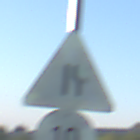
Verkehrszeichen: EinseitigVerengteFahrbahnRechts
Zusatzzeichen unten: Geschwindigkeit10
Umgebung: Outdoor, Nature
Tageszeit: MorningAfternoon
Wetter: PartlyCloudy
Licht: Natural
Jahreszeit: NotSpecified
Kontrast: HighContrast